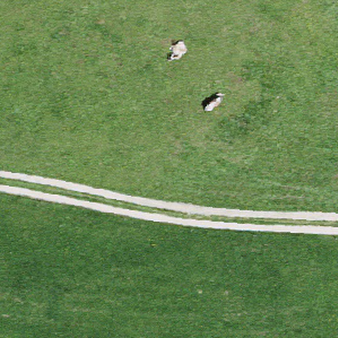
Label: other